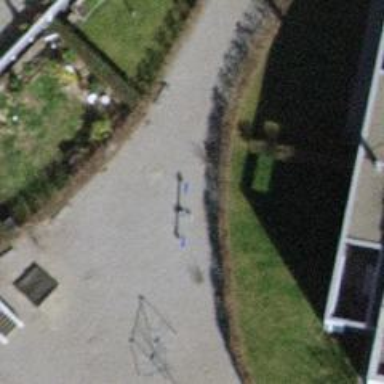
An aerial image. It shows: Playground featuring seesaw.